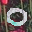
Label: 0